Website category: book
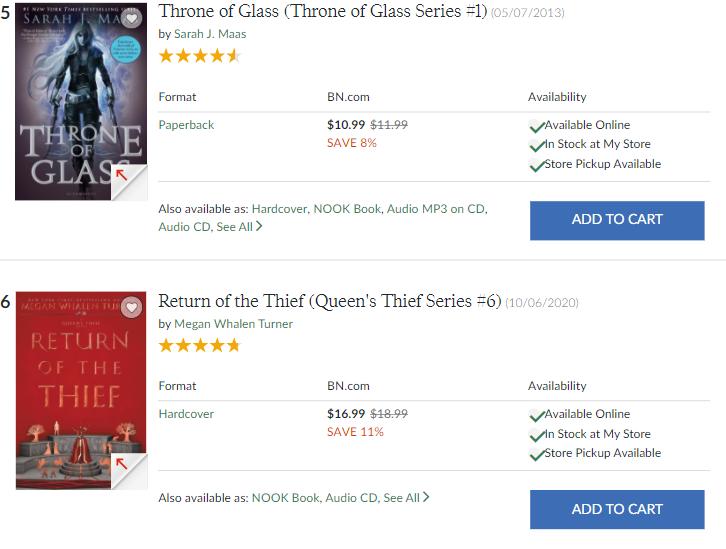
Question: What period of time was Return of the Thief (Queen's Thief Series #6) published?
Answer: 10/06/2020

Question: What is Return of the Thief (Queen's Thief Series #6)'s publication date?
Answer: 10/06/2020

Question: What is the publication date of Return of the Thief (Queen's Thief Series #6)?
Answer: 10/06/2020

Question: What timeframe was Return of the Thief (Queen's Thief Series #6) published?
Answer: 10/06/2020

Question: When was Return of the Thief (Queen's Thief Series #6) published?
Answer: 10/06/2020

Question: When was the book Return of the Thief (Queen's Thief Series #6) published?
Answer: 10/06/2020

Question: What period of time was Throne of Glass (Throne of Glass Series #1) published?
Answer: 05/07/2013

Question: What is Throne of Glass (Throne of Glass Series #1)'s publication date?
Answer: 05/07/2013

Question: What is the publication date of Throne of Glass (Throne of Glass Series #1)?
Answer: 05/07/2013

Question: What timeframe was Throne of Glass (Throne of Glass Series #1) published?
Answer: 05/07/2013

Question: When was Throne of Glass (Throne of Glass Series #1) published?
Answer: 05/07/2013

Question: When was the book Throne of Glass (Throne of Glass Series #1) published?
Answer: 05/07/2013

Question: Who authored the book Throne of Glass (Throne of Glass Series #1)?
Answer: Sarah J. Maas

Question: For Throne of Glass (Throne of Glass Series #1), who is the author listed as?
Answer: Sarah J. Maas

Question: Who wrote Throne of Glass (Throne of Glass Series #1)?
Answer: Sarah J. Maas

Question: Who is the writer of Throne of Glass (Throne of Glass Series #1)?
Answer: Sarah J. Maas

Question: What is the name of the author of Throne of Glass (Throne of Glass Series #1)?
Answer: Sarah J. Maas

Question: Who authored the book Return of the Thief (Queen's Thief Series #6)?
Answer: Megan Whalen Turner

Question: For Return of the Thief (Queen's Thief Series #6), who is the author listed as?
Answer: Megan Whalen Turner

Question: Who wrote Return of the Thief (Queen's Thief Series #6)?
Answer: Megan Whalen Turner

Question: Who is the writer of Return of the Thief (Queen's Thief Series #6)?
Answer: Megan Whalen Turner

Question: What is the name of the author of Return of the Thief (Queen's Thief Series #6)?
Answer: Megan Whalen Turner

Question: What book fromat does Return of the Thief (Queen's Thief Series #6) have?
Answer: Hardcover

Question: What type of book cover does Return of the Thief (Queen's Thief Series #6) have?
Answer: Hardcover

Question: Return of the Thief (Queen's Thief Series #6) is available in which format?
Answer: Hardcover

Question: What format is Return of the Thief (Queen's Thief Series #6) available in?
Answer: Hardcover

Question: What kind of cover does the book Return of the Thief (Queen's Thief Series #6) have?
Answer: Hardcover

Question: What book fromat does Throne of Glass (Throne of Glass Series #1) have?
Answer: Paperback

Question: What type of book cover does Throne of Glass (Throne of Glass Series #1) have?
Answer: Paperback

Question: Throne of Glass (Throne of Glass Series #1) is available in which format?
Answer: Paperback

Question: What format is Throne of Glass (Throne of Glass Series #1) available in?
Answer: Paperback

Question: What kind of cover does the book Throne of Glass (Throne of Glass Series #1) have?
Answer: Paperback

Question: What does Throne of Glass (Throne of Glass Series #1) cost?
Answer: $10.99

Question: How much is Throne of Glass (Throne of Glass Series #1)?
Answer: $10.99

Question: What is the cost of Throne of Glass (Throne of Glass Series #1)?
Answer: $10.99

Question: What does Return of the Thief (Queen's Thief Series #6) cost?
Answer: $16.99

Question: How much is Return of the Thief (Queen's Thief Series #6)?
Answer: $16.99

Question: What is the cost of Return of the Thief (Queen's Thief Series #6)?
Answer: $16.99

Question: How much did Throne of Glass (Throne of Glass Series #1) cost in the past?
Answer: $11.99

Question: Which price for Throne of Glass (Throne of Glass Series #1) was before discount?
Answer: $11.99

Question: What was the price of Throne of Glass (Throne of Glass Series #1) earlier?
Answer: $11.99

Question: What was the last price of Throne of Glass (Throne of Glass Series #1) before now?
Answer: $11.99

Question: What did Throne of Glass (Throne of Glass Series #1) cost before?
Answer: $11.99

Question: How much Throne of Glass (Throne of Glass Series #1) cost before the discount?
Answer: $11.99

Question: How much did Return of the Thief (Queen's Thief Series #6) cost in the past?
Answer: $18.99

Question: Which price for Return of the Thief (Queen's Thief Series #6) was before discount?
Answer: $18.99

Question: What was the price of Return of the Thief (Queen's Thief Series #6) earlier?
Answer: $18.99

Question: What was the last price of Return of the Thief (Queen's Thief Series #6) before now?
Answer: $18.99

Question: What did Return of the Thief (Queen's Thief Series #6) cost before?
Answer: $18.99

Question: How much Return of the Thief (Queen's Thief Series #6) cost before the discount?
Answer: $18.99

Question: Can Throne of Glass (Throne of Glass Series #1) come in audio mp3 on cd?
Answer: yes

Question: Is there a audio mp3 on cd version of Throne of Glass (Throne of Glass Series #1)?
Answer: yes

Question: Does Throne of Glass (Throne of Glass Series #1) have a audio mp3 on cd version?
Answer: yes

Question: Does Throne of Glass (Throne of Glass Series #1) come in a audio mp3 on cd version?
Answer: yes

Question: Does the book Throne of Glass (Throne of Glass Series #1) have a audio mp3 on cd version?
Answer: yes

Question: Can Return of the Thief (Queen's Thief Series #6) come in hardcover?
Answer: no

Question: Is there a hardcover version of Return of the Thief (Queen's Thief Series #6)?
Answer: no

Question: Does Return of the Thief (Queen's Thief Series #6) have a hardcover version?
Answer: no

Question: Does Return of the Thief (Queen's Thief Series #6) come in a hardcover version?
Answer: no

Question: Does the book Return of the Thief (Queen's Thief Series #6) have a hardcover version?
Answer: no

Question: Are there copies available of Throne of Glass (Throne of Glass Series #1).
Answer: yes

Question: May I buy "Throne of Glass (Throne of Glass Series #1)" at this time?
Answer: yes

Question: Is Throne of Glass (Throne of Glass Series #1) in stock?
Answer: yes

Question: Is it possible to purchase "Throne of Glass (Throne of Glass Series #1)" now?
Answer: yes